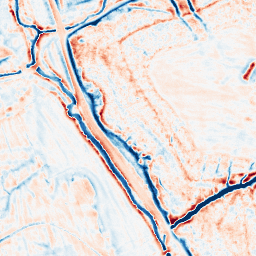
Category: edge_preserving
Decomposition family: bilateral
Decomposition parameters: d: 15
sigma_color: 25
sigma_space: 150
Upsampling method: bicubic
Upsampling parameters: scale: 2
Upsampling scale: 2